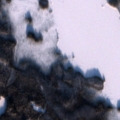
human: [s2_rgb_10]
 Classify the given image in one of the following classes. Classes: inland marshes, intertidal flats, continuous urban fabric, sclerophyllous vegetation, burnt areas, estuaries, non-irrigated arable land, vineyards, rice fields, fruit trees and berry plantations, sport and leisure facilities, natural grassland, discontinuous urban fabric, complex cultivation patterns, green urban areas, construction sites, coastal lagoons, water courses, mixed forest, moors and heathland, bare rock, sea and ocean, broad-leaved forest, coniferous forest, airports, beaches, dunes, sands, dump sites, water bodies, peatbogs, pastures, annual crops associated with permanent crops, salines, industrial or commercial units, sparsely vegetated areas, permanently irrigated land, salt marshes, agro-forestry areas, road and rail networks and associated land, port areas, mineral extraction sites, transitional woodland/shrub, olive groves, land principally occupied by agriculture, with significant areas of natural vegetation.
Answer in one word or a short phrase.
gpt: coniferous forest, mixed forest, peatbogs, water bodies